Interaction volume radius: 10 \u00c5
Interaction volume height: 25 \u00c5
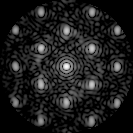
Disorder parameter: 0.2968